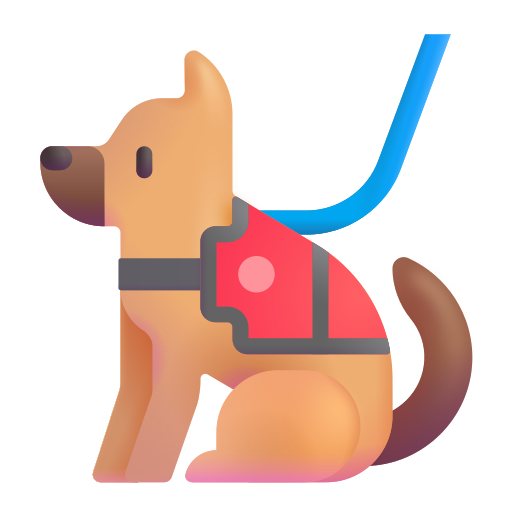
service dog color